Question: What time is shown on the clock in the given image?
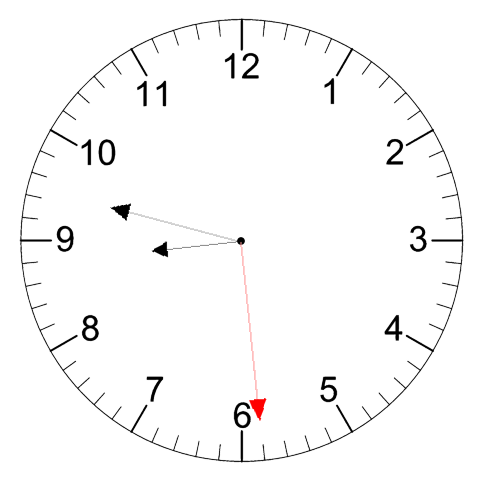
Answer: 08:47:29